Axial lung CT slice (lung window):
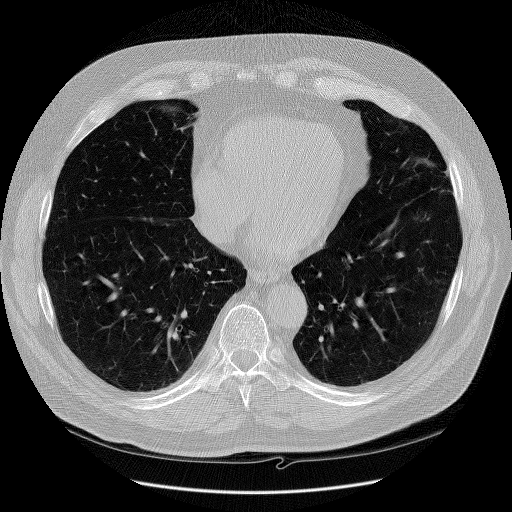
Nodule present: no